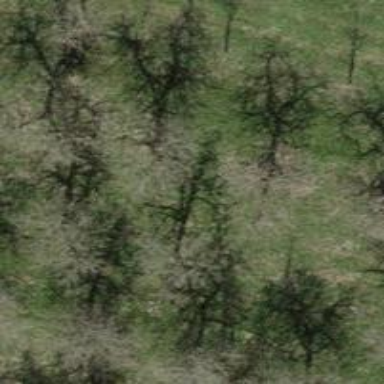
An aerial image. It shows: Beautiful tree in nature.